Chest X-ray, AP view. Patient: 42 years old, sex F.
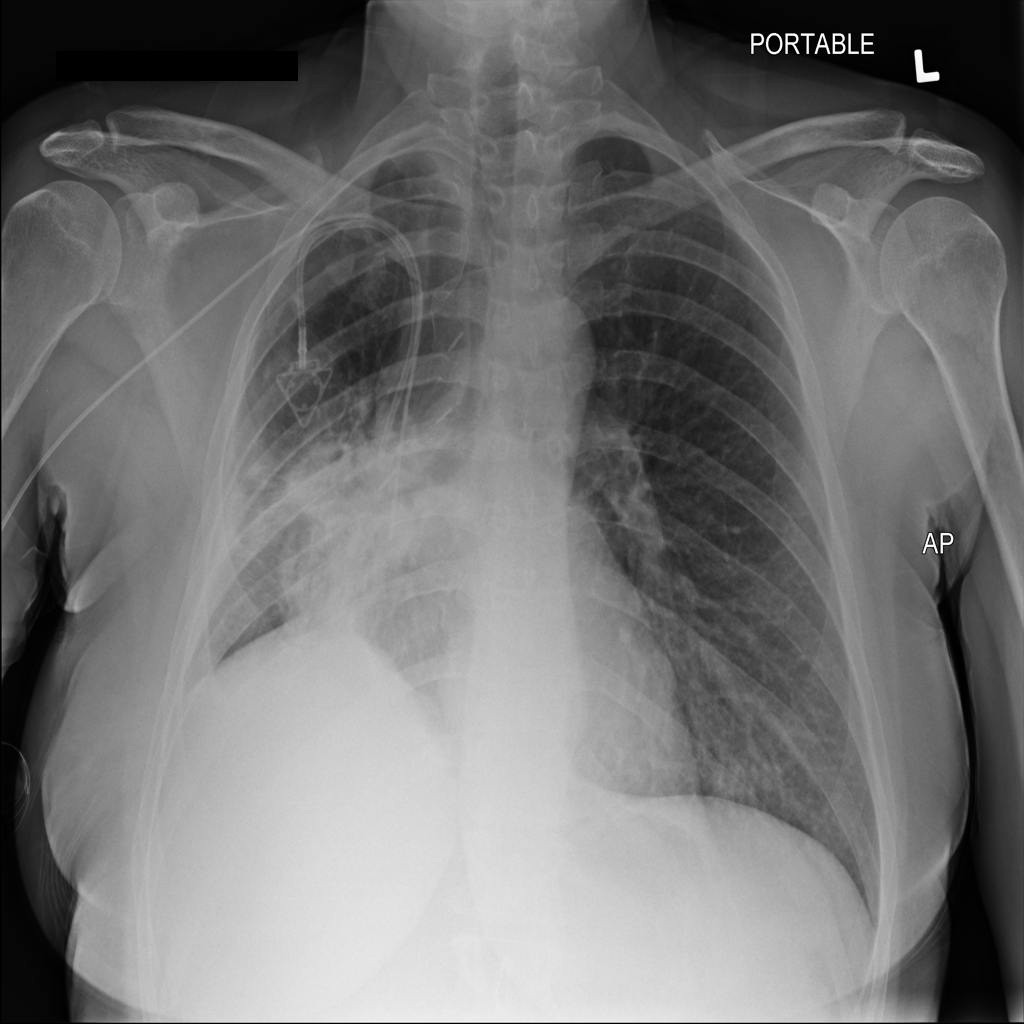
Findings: Fibrosis, Mass